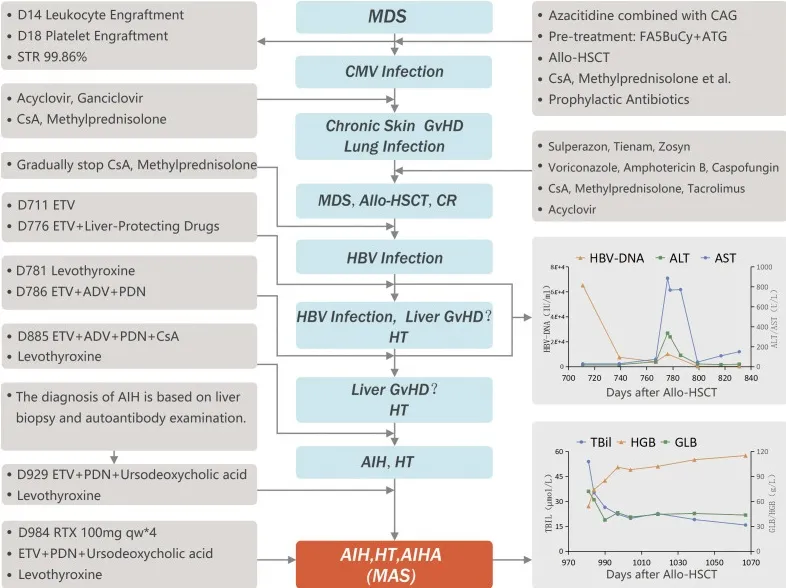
Flowchart.
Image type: chart (chart)